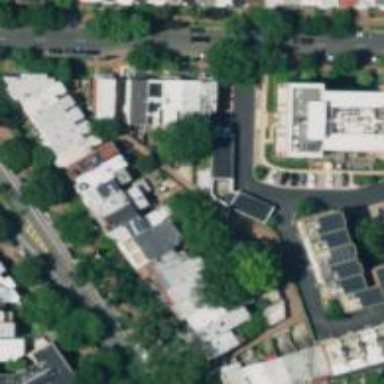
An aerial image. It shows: Alleyway designated as service road.